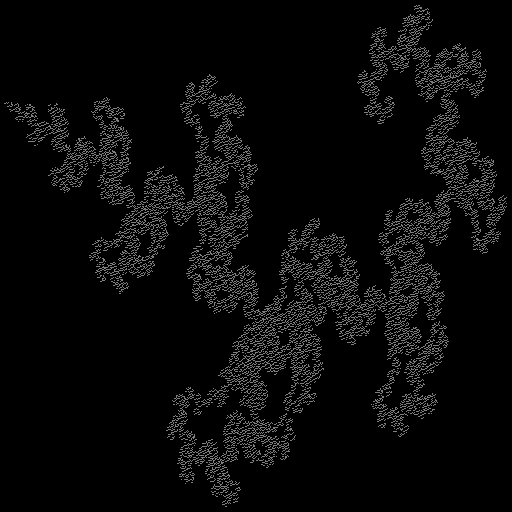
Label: a2